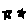
Label: star